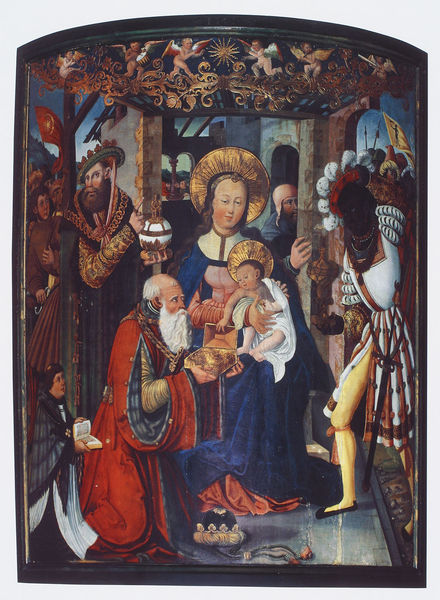
Titel: Anbetung der Heiligen Drei Könige
Künstler: Peter von Mainz
Standort: Erfurt, Dom (EU - D - Thüringen)
Schlagwörter: blau, gemälde, himmel, mann, menschen, frau, nacht, dach, rot, menge, gold, drei, kind, krone, engel, fahne, mauer, baby, könig, knie, buch, stern, knien, altar, heiligenschein, christus, jesus, stall, mohr, könige, heilig, maria, madonna, anbetung, krine, altarbild, geburt, krippe, geschenke, melchior, baltasar, heiligen drei könige, rkone